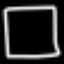
Label: square